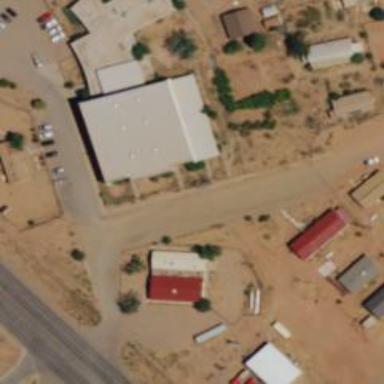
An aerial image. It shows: Community center building.